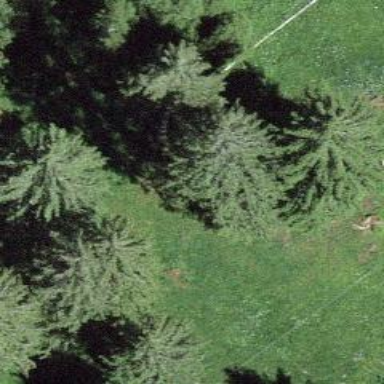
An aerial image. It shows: Beautiful woodland area.